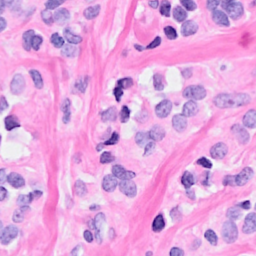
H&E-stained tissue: Breast